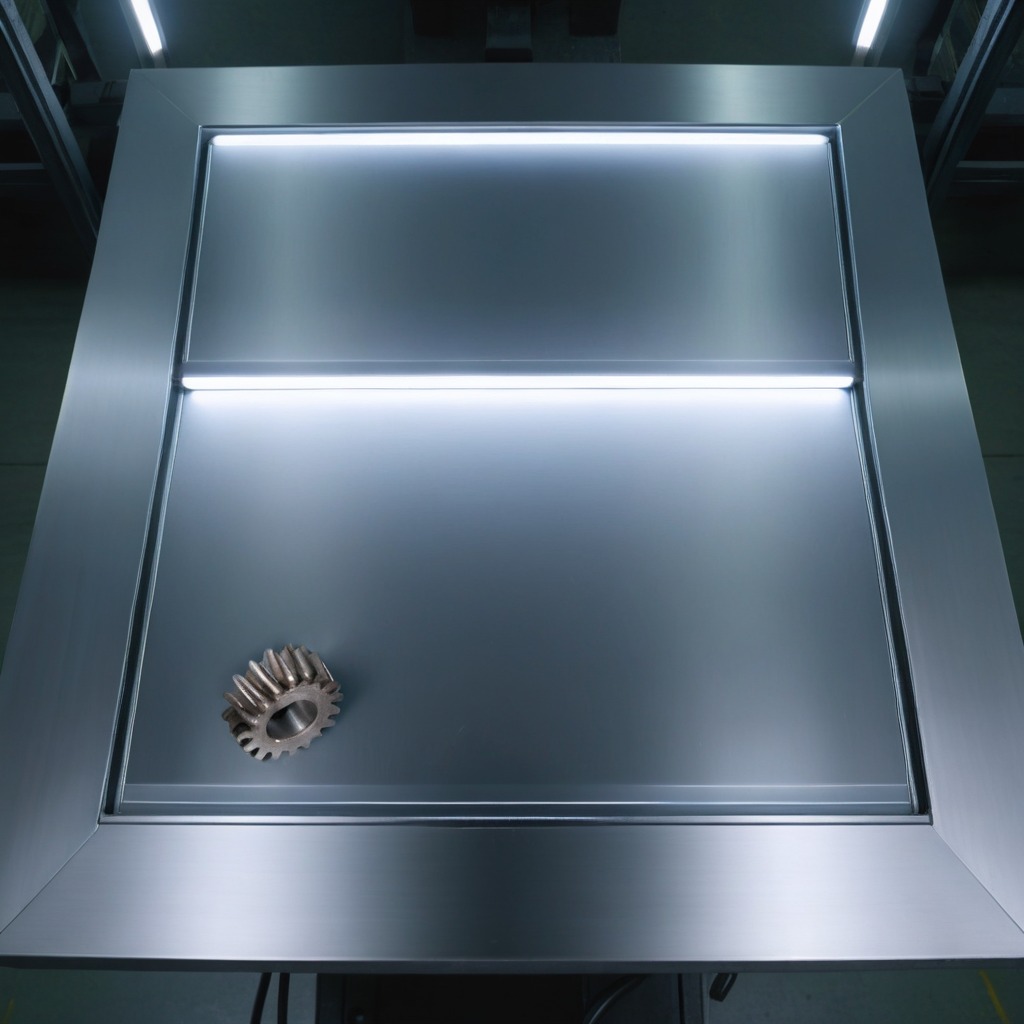
A steel gear with teeth lies on the metal table.